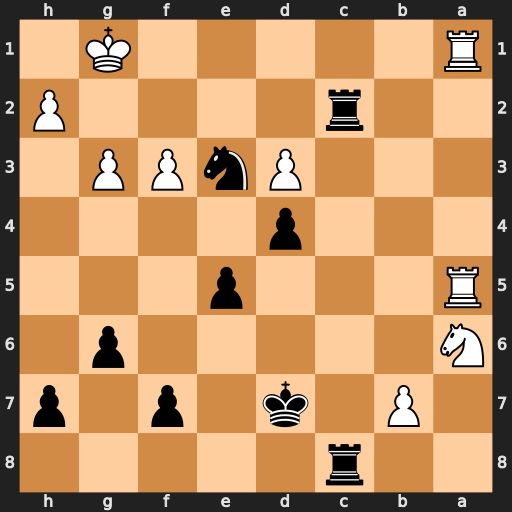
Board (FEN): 2r5/1P1k1p1p/N5p1/R3p3/3p4/3PnPP1/2r4P/R5K1
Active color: b
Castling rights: -
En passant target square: -
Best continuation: Rg2+ Kh1 Rcc2 R5a2 Rxa2 Rxa2 Rxa2